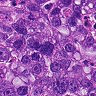
Metastatic tissue present: yes